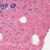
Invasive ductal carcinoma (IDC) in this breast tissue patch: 0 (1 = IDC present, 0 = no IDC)